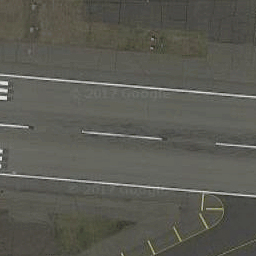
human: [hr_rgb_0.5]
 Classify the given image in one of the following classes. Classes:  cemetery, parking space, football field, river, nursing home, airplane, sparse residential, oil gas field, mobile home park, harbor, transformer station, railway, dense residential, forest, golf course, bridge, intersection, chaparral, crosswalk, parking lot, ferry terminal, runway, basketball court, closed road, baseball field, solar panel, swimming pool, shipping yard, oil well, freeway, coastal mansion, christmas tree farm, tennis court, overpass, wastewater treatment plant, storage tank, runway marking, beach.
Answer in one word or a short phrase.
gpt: runway